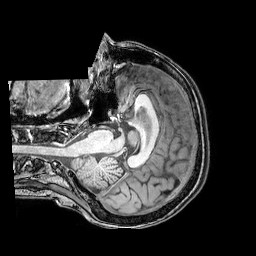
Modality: T1w
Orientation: axial
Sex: female
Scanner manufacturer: philips
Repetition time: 0.008148 s
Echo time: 0.00373 s